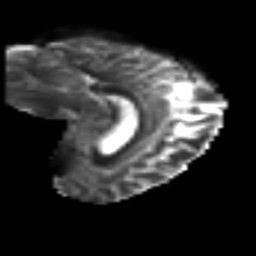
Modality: T2w
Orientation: sagittal
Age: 37
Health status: ill
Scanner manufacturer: philips
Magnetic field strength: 3 T
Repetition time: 9 s
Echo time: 0.127 s